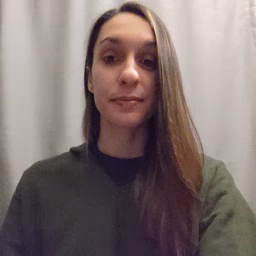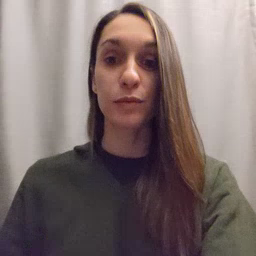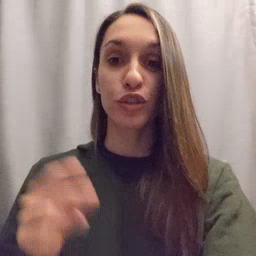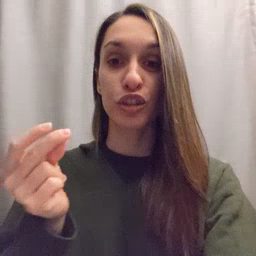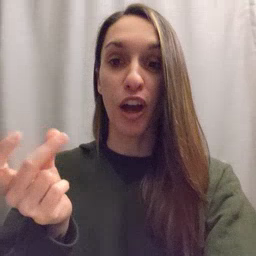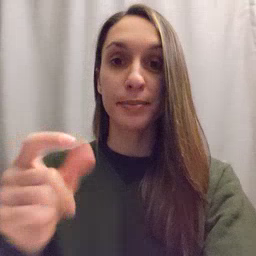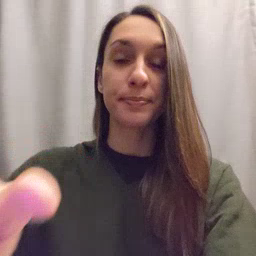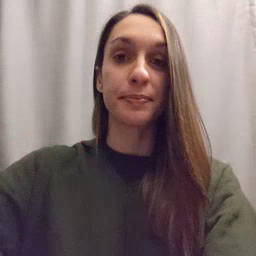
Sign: dog